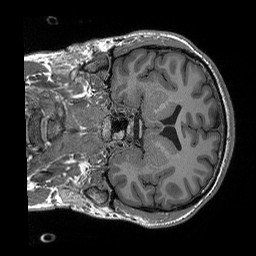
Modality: T1w
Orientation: coronal
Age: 25
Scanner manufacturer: siemens
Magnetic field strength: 3 T
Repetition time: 2.3 s
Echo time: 0.00296 s